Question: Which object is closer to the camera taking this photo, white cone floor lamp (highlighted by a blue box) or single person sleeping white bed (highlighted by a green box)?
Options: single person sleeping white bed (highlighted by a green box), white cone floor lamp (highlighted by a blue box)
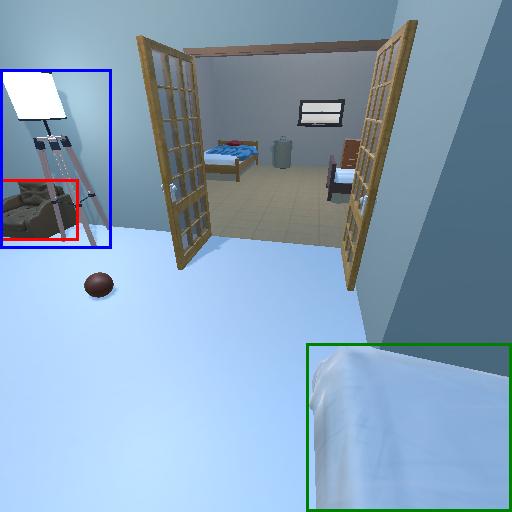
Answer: single person sleeping white bed (highlighted by a green box)